Question: I've created an SSIS package to connect to an external provider and download some data over FTP. They tell me their process creates the data once an hour, on the hour, however I would like to execute my package every hour on the half because I want to ensure their process is finished before I connect.

As you can see, I've created a daily schedule which runs hourly starting at 00:30. Is this all that is required for what I want it to do or am I missing something?
Thanks
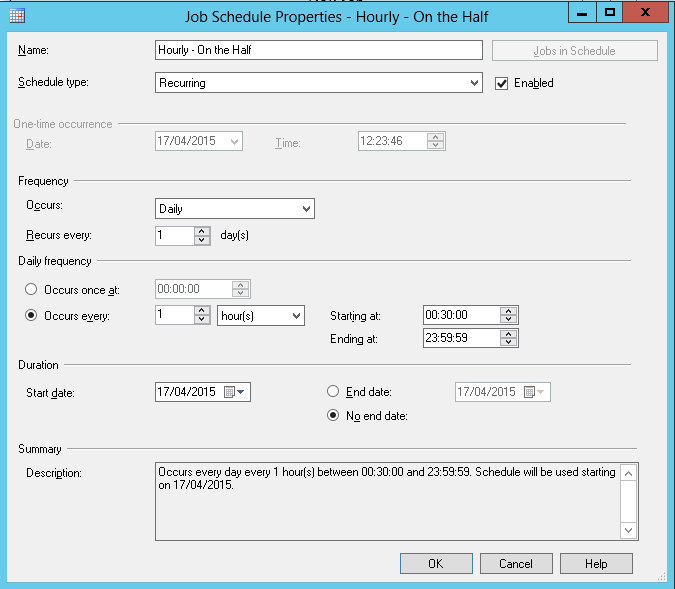
Answer: > Is this all that is required for what I want it to do?
YES!